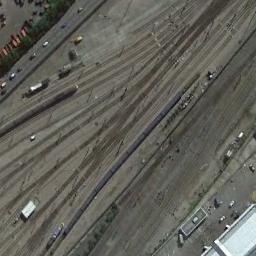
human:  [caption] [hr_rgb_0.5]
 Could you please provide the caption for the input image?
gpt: There are two trains passing by in the picture .

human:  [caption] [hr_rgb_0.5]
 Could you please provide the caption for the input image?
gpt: A few buildings are beside the railway .

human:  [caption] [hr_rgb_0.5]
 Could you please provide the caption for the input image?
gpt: The railway is on the bare land .

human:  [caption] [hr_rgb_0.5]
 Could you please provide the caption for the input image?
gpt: These railways have some trains on the tracks .

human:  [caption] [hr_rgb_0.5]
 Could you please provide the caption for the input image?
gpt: There are some buildings beside the railway .